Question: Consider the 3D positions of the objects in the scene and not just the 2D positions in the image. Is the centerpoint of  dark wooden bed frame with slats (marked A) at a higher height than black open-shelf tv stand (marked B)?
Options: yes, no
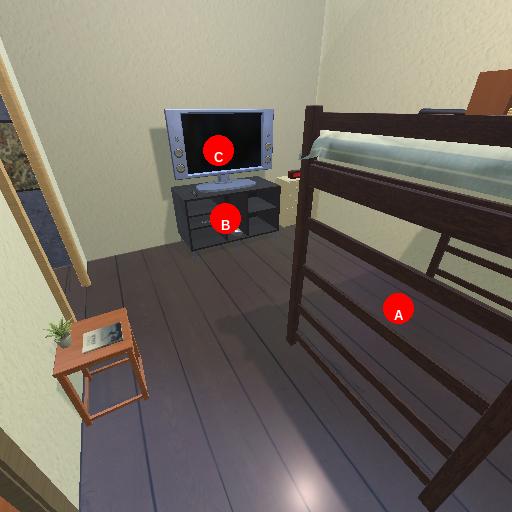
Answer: yes